Interaction volume radius: 5 \u00c5
Interaction volume height: 25 \u00c5
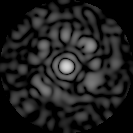
Disorder parameter: 0.7099